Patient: sex M, age 60
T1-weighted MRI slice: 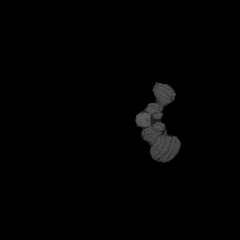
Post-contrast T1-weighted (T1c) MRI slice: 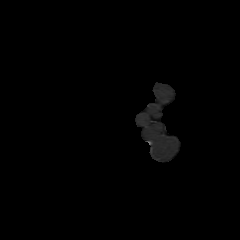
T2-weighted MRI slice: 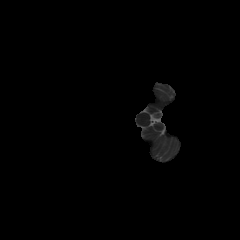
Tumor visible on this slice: no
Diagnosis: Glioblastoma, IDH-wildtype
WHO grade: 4